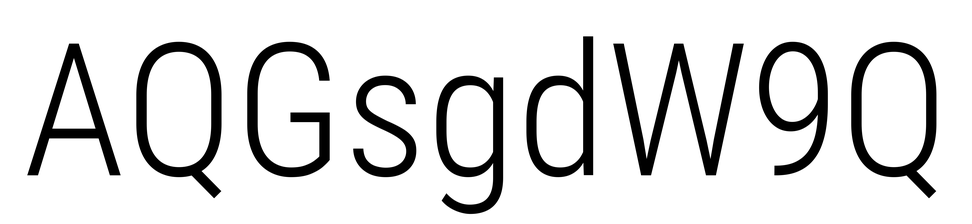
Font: Roboto_Condensed_Light